Question: My domain model diagram looks like this:

As you can see I have an oneToMany releation between Student and Attendance and between Attendance and Seminar.
Below are the Student and Attendance Classes, as well as my helper class( Initializer).
'''
package com.seminars.domain;
import java.util.Calendar;
import java.util.HashSet;
import java.util.Set;
import javax.persistence.CascadeType;
import javax.persistence.Column;
import javax.persistence.Entity;
import javax.persistence.GeneratedValue;
import javax.persistence.GenerationType;
import javax.persistence.Id;
import javax.persistence.OneToMany;
import javax.persistence.Table;
import org.hibernate.annotations.GenericGenerator;
import com.seminars.util.SimpleCalendar;
@Entity
@Table(name="Student")
public class Student {
/*start all class fields*/
@Id
//@GenericGenerator(name="kaugen" , strategy="increment")
//@GeneratedValue(generator="kaugen")
@Column(name="studentId")
//@GeneratedValue(strategy=GenerationType.AUTO)
private int studentId;
@Column(name="firstname", length=50, nullable = false)
private String firstname;
@Column(name="lastname", length=50, nullable = false)
private String lastname;
@Column(name="email", length=50, nullable = false)
private String email;
@Column(name="username", length=50, nullable = false)
private String username;
@Column(name="password", length=50, nullable = false)
private String password;
@Column(name="idCard", length=50, nullable = false)
private String idCard;
/* end fields*/
@OneToMany(mappedBy = "student",cascade=CascadeType.ALL)
private Set<Attendance> attendance = new HashSet<Attendance>() ;
/**
* default constructor
*/
public Student(){
}
/**
* Secondary Constructor to automatically create a Student
* @param firstname
* @param lastname
* @param email
* @param username
* @param password
* @param idcard
*/
public Student(String firstname,String lastname,String email, String username,String password, String idcard){
this.setFirstname(firstname);
this.setLastname(lastname);
this.setEmail(email);
this.setIdCard(idcard);
this.setPassword(password);
this.setUsername(username);
}
public int getStudentId() {
return studentId;
}
public void setStudentId(int studentId) {
this.studentId = studentId;
}
public String getFirstname() {
return firstname;
}
public void setFirstname(String firstname) {
this.firstname = firstname;
}
public String getLastname() {
return lastname;
}
public void setLastname(String lastname) {
this.lastname = lastname;
}
public String getEmail() {
return email;
}
public void setEmail(String email) {
this.email = email;
}
public String getUsername() {
return username;
}
public void setUsername(String username) {
this.username = username;
}
public String getPassword() {
return password;
}
public void setPassword(String password) {
this.password = password;
}
public String getIdCard() {
return idCard;
}
public void setIdCard(String idCard) {
this.idCard = idCard;
}
/*Methods for connecting Student<------->Attendance*/
/**
* @return a new hashset contain
* <p>all attendances of the student
*/
public HashSet<Attendance> getAttendance(){
return new HashSet<Attendance>(attendance);
}
/**
* @param attendance
* @param seminar
*/
public void addAttendance(Attendance attendance, Seminar seminar){
if(attendance!=null & seminar!=null){
attendance.setStudent(this);
attendance.setSeminar(seminar);
attendance.setRegisterDate((new SimpleCalendar(Calendar.getInstance()))); /* xreiazomaste na orizete I timi apo to sistima automata*/
}
}
/**
* @param attendance to remove from HashSet
*/
public void removeAttendance(Attendance attendance){
attendance.setStudent(null);
}
/**
* @return Attendance HashSet
*/
public Set<Attendance> findAttendance(){
return attendance;
}
/* (non-Javadoc)
* @see java.lang.Object#equals(java.lang.Object)
*/
public boolean equals(Object other) {
if ( other == null) {
return false;
}
if (this == other) {
return true;
}
if (! (other instanceof Student)) {
return false;
}
Student theStudent = (Student) other;
//Integer a=getStudentId();
//Integer b=theStudent.getStudentId();
if(!(getIdCard()==null) ? theStudent.getIdCard()==null : getIdCard().equals(theStudent.getIdCard())){
return false;
}
return true;
}
/* (non-Javadoc)
* @see java.lang.Object#hashCode()
*/
public int hashCode() {
return idCard == null ? 0 : idCard.hashCode();
}
}
'''
Attendance Class
'''
/**
*
*/
package com.seminars.domain;
import java.util.Calendar;
import java.util.HashSet;
import java.util.Set;
import javax.persistence.CascadeType;
import javax.persistence.Column;
import javax.persistence.Entity;
import javax.persistence.FetchType;
import javax.persistence.GeneratedValue;
import javax.persistence.GenerationType;
import javax.persistence.Id;
import javax.persistence.JoinColumn;
import javax.persistence.ManyToOne;
import javax.persistence.OneToMany;
import javax.persistence.Table;
import javax.persistence.Temporal;
import javax.persistence.TemporalType;
import org.junit.Assert;
import org.junit.Test;
import com.seminars.util.SimpleCalendar;
/**
* @author Ilias
*
*/
@Entity
@Table(name = "Attendance")
public class Attendance {
public Attendance() {
this.registerDate=new SimpleCalendar(Calendar.getInstance());
}
@Id
@Column(name="attendanceId")
@GeneratedValue(strategy=GenerationType.AUTO)
private int attendanceId;
@Column(name = "registerDate", length = 200, nullable = false)
//@Temporal(TemporalType.DATE)
@org.hibernate.annotations.Type(
type="com.seminars.persistence.SimpleCalendarCustomType")
private SimpleCalendar registerDate;
@Column(name = "success")
private boolean success;
@ManyToOne
@JoinColumn(name="studentId", nullable = false)
private Student student;
@OneToMany(mappedBy = "attendance",cascade=CascadeType.ALL)
private Set<Absence> absence = new HashSet<Absence>() ;
@ManyToOne
@JoinColumn(name="seminarId", nullable = false)
private Seminar seminar;
@OneToMany(mappedBy = "attendance",cascade=CascadeType.ALL)
private Set<Payment> payment = new HashSet<Payment>() ;/*<<<*/
public SimpleCalendar getRegisterDate() {
return registerDate;
}
public void setRegisterDate(SimpleCalendar registerDate) {
this.registerDate = registerDate;
}
public boolean isSuccess() {
return success;
}
public void setSuccess(boolean success) {
this.success = success;
}
/**
* @return the student
*/
public Student getStudent() {
return student;
}
/**
* @param student the student to set
*/
public void setStudent(Student student) {
//this.student = student.findAttendance().add(this);
if (this.student != null) {
this.student.findAttendance().remove(this);
}
this.student = student;
if (this.student != null) {
this.student.findAttendance().add(this);
}
}
/**
* @return the seminar
*/
public Seminar getSeminar() {
return seminar;
}
/**
* @param seminar the seminar to set
*/
public void setSeminar(Seminar seminar) {
//this.student = student.findAttendance().add(this);
if (this.seminar != null) {
this.seminar.findAttendance().remove(this);
}
this.seminar = seminar;
if (this.seminar != null) {
this.seminar.findAttendance().add(this);
}
}
public HashSet<Absence> getAbsence(){
return new HashSet<Absence>(absence);
}
public void addAbsence(Absence absence, SimpleCalendar date){
if(absence!=null && date!=null){
absence.setAttendance(this);
/*stelnoume tin imerominia pou kataxorei I gramamteia oti elipe o foititis*/
absence.setDate(date);
}
}
/**
* @return Absence HashSet
*/
public Set<Absence> findAbsence(){
return absence;
}
/**
* @return HashSet<Payment>
*/
public HashSet<Payment> getPayment(){
return new HashSet<Payment>(payment);
}
public void addPayment(Payment payment, SimpleCalendar date){
if(payment!=null && date!=null){
payment.setAttendance(this);
/*stelnoume tin imerominia pou kataxorei I gramamteia oti elipe o foititis*/
//absence.setDate(date);
}
}
/**
* @return Payment HashSet
*/
public Set<Payment> findPayment(){
return payment;
}
/* (non-Javadoc)
* @see java.lang.Object#equals(java.lang.Object)
*/
@Override
public boolean equals(Object other) {
if ( other == null) {
return false;
}
if (this == other) {
return true;
}
if (! (other instanceof Attendance)) {
return false;
}
Attendance theAttendance = (Attendance) other;
//Integer a=getStudentId();
//Integer b=theStudent.getStudentId();
if(!(getStudent()==null) ? theAttendance.getStudent()==null : getStudent().equals(theAttendance.getStudent())){
return false;
}
if(!(getSeminar()==null) ? theAttendance.getSeminar()==null : getSeminar().equals(theAttendance.getSeminar())){
return false;
}
return true;
}
/* (non-Javadoc)
* @see java.lang.Object#hashCode()
*/
public int hashCode() {
if(student==null && seminar==null){
return 0;
}
else {
int result=0;
if(student!=null)
result+= 13*getStudent().hashCode()/*+getSeminar().hashCode()*/;
if(seminar!=null)
result+= 13*getSeminar().hashCode();
return result;
}
/*int result = 0;
result = getStudent() == null ? result : 13 * result + getStudent().hashCode();
result = getSeminar() == null ? result : 13 * result + getSeminar().hashCode();
return result; */
}
}
'''
Initializer Class
'''
package com.seminars.persistence;
import java.util.Calendar;
import javax.persistence.EntityManager;
import javax.persistence.EntityManagerFactory;
import javax.persistence.EntityTransaction;
import javax.persistence.Persistence;
import javax.persistence.Query;
import com.seminars.domain.Attendance;
import com.seminars.domain.Seminar;
import com.seminars.domain.Student;
import com.seminars.util.SimpleCalendar;
public class Initializer {
/* EntityManager em = DatabaseFactory.createEntityManager();
EntityTransaction tx = em.getTransaction();*/
//delete all data from database
public void eraseData() {
EntityManager em = DatabaseFactory.getCurrentEntityManager();
EntityTransaction tx = em.getTransaction();
tx.begin();
Query query = em.createNativeQuery("delete from "Student"");
query.executeUpdate();
query = em.createNativeQuery("delete from "Absence"");
query.executeUpdate();
query = em.createNativeQuery("delete from "Attendance"");
query.executeUpdate();
query = em.createNativeQuery("delete from "Payment"");
query.executeUpdate();
query = em.createNativeQuery("delete from "Seminar"");
query.executeUpdate();
query = em.createNativeQuery("delete from "Program"");
query.executeUpdate();
tx.commit();
em.close();
}
public void prepareData() {
// prin eisagoume ta dedomena diagraphoume oti uparkhei
eraseData();
EntityManager em = DatabaseFactory.createEntityManager();
EntityTransaction tx = em.getTransaction();
tx.begin();
Student s1=new Student("george","antoniou","antoniougeo@hotmail.com","antoniou","password","998456");
s1.setStudentId(1);
Student s2=new Student("ilias","butsikakis","ili@hotmail.com","ilias","butsi","98756423");
s2.setStudentId(2);
Seminar sem1=new Seminar(1, "Java", 5,500, 2, new SimpleCalendar(2013,1,5), new SimpleCalendar(2013,2,5),"100");
sem1.setSeminarId(1);
Attendance att=new Attendance();
att.setRegisterDate(new SimpleCalendar(Calendar.getInstance()));
//s1.addAttendance(att, sem1);
//s1=em.merge(s1);
//s2=em.merge(s2);
//sem1=em.merge(sem1);
//em.persist(att);
em.persist(s1);
em.persist(s2);
em.persist(sem1);
s1.addAttendance(att, sem1);
em.persist(att);
s1=em.merge(s1);
em.persist(s1);
tx.commit();
em.close();
}
/*public void prepareData1() {
// prin eisagoume ta dedomena diagraphoume oti uparkhei
eraseData();
Student s1=new Student("george","antoniou","antoniougeo@hotmail.com","antoniou","password","998456");
s1.setStudentId(1);
Student s2=new Student("ilias","butsikakis","ili@hotmail.com","ilias","butsi","98756423");
s2.setStudentId(2);
Seminar sem1=new Seminar(1, "Java", 5,500, 2, new SimpleCalendar(2013,1,5), new SimpleCalendar(2013,2,5),"100");
//EntityManager em = DatabaseFactory.createEntityManager();
EntityManager em = DatabaseFactory.createEntityManager();
EntityTransaction tx = em.getTransaction();
tx.begin();
em.persist(s1);
em.persist(s2);
tx.commit();
em.close();
/*NOTE ALWAYS REMEMBER:
* 1)Open entity Manager,
* 2)Open Transaction
* 3)Create Items
* else You will need to use merge or you will get a detached exception!!!
* */
//s1=em.merge(s1);
/* Student s1=new Student("george","antoniou","antoniougeo@hotmail.com","antoniou","password","998456");
s1.setStudentId(1);
Student s2=new Student("ilias","butsikakis","ili@hotmail.com","ilias","butsi","98756423");
s2.setStudentId(2);
Seminar sem1=new Seminar(1, "Java", 5,500, 2, new SimpleCalendar(2013,1,5), new SimpleCalendar(2013,2,5),"100");
s1=em.merge(s1);
s2=em.merge(s2);
sem1=em.merge(sem1);
em.persist(s1);
em.persist(s2);
em.persist(sem1);
tx.commit();
em.close();*/
/*EntityManagerFactory emf = Persistence.createEntityManagerFactory("library");
EntityManager em = emf.createEntityManager();*/
//}
}
'''
The project is mostly checked through JUnit Tests, so in Initializer Class we have a PrepareData method which creates some sample data to use in each check as well a delete method to make sure each check is done with the same data.
Before trying to check the connection between Student and Attendance everything seemed to work ok. I went and created a new Attendance Object in initializer to test if the Student can enroll "ok" in a seminar and I got a lot of Exception messages.
The one I noticed the most though (as it is shown and in the console) is the
> 3781 [main] ERROR org.hibernate.util.JDBCExceptionReporter -
Referential integrity constraint violation: "FKE7E9BF09F9FEB38B:
PUBLIC.""Attendance"" FOREIGN KEY(STUDENT) REFERENCES
PUBLIC.""Student""(""studentId"")"; SQL statement: delete from
"Student" [23003-135]
I checked to make sure the annotations and the cascades are in the right place but with no result...
I also tried changing the order the items are saved in initilizer class but then other errors appeared
'''
**javax.persistence.PersistenceException: org.hibernate.PropertyValueException: not-null property references a null or transient value: com.seminars.domain.Attendance.seminar**
at org.hibernate.ejb.AbstractEntityManagerImpl.convert(AbstractEntityManagerImpl.java:1235)
at org.hibernate.ejb.AbstractEntityManagerImpl.convert(AbstractEntityManagerImpl.java:1168)
at org.hibernate.ejb.AbstractEntityManagerImpl.convert(AbstractEntityManagerImpl.java:1174)
at org.hibernate.ejb.AbstractEntityManagerImpl.persist(AbstractEntityManagerImpl.java:674)
at com.seminars.persistence.Initializer.prepareData(Initializer.java:73)
at com.seminars.services.ManageStudentServiceTest.setup(ManageStudentServiceTest.java:60)
at com.seminars.services.ManageStudentServiceTest.testManageStudentService(ManageStudentServiceTest.java:97)
at sun.reflect.NativeMethodAccessorImpl.invoke0(Native Method)
at sun.reflect.NativeMethodAccessorImpl.invoke(Unknown Source)
at sun.reflect.DelegatingMethodAccessorImpl.invoke(Unknown Source)
at java.lang.reflect.Method.invoke(Unknown Source)
at org.junit.runners.model.FrameworkMethod$1.runReflectiveCall(FrameworkMethod.java:44)
at org.junit.internal.runners.model.ReflectiveCallable.run(ReflectiveCallable.java:15)
at org.junit.runners.model.FrameworkMethod.invokeExplosively(FrameworkMethod.java:41)
at org.junit.internal.runners.statements.InvokeMethod.evaluate(InvokeMethod.java:20)
at org.junit.internal.runners.statements.RunBefores.evaluate(RunBefores.java:28)
at org.junit.internal.runners.statements.RunAfters.evaluate(RunAfters.java:31)
at org.junit.runners.BlockJUnit4ClassRunner.runChild(BlockJUnit4ClassRunner.java:70)
at org.junit.runners.BlockJUnit4ClassRunner.runChild(BlockJUnit4ClassRunner.java:44)
at org.junit.runners.ParentRunner.runChildren(ParentRunner.java:180)
at org.junit.runners.ParentRunner.access$000(ParentRunner.java:41)
at org.junit.runners.ParentRunner$1.evaluate(ParentRunner.java:173)
at org.junit.internal.runners.statements.RunBefores.evaluate(RunBefores.java:28)
at org.junit.internal.runners.statements.RunAfters.evaluate(RunAfters.java:31)
at org.junit.runners.ParentRunner.run(ParentRunner.java:220)
at org.eclipse.jdt.internal.junit4.runner.JUnit4TestReference.run(JUnit4TestReference.java:50)
at org.eclipse.jdt.internal.junit.runner.TestExecution.run(TestExecution.java:38)
at org.eclipse.jdt.internal.junit.runner.RemoteTestRunner.runTests(RemoteTestRunner.java:467)
at org.eclipse.jdt.internal.junit.runner.RemoteTestRunner.runTests(RemoteTestRunner.java:683)
at org.eclipse.jdt.internal.junit.runner.RemoteTestRunner.run(RemoteTestRunner.java:390)
at org.eclipse.jdt.internal.junit.runner.RemoteTestRunner.main(RemoteTestRunner.java:197)
Caused by: org.hibernate.PropertyValueException: not-null property references a null or transient value: com.seminars.domain.Attendance.seminar
at org.hibernate.engine.Nullability.checkNullability(Nullability.java:101)
at org.hibernate.event.def.AbstractSaveEventListener.performSaveOrReplicate(AbstractSaveEventListener.java:313)
at org.hibernate.event.def.AbstractSaveEventListener.performSave(AbstractSaveEventListener.java:204)
at org.hibernate.event.def.AbstractSaveEventListener.saveWithGeneratedId(AbstractSaveEventListener.java:130)
at org.hibernate.ejb.event.EJB3PersistEventListener.saveWithGeneratedId(EJB3PersistEventListener.java:69)
at org.hibernate.event.def.DefaultPersistEventListener.entityIsTransient(DefaultPersistEventListener.java:179)
at org.hibernate.event.def.DefaultPersistEventListener.onPersist(DefaultPersistEventListener.java:135)
at org.hibernate.event.def.DefaultPersistEventListener.onPersist(DefaultPersistEventListener.java:61)
at org.hibernate.impl.SessionImpl.firePersist(SessionImpl.java:800)
at org.hibernate.impl.SessionImpl.persist(SessionImpl.java:774)
at org.hibernate.impl.SessionImpl.persist(SessionImpl.java:778)
at org.hibernate.ejb.AbstractEntityManagerImpl.persist(AbstractEntityManagerImpl.java:668)
... 27 more
'''
Below is the Exception list that came up before changing the order of the items in the initializer class:
'''
> javax.persistence.PersistenceException:
> org.hibernate.exception.ConstraintViolationException: could not
> execute native bulk manipulation query at
> org.hibernate.ejb.AbstractEntityManagerImpl.convert(AbstractEntityManagerImpl.java:1235)
> at
> org.hibernate.ejb.AbstractEntityManagerImpl.convert(AbstractEntityManagerImpl.java:1168)
> at
> org.hibernate.ejb.AbstractEntityManagerImpl.throwPersistenceException(AbstractEntityManagerImpl.java:1245)
> at
> org.hibernate.ejb.AbstractQueryImpl.executeUpdate(AbstractQueryImpl.java:108)
> at
> com.seminars.persistence.Initializer.eraseData(Initializer.java:37)
> at
> com.seminars.services.ManageStudentServiceTest.empty(ManageStudentServiceTest.java:64)
> at
> com.seminars.services.ManageStudentServiceTest.testManageStudentService(ManageStudentServiceTest.java:99)
> at sun.reflect.NativeMethodAccessorImpl.invoke0(Native Method) at
> sun.reflect.NativeMethodAccessorImpl.invoke(Unknown Source) at
> sun.reflect.DelegatingMethodAccessorImpl.invoke(Unknown Source) at
> java.lang.reflect.Method.invoke(Unknown Source) at
> org.junit.runners.model.FrameworkMethod$1.runReflectiveCall(FrameworkMethod.java:44)
> at
> org.junit.internal.runners.model.ReflectiveCallable.run(ReflectiveCallable.java:15)
> at
> org.junit.runners.model.FrameworkMethod.invokeExplosively(FrameworkMethod.java:41)
> at
> org.junit.internal.runners.statements.InvokeMethod.evaluate(InvokeMethod.java:20)
> at
> org.junit.internal.runners.statements.RunBefores.evaluate(RunBefores.java:28)
> at
> org.junit.internal.runners.statements.RunAfters.evaluate(RunAfters.java:31)
> at
> org.junit.runners.BlockJUnit4ClassRunner.runChild(BlockJUnit4ClassRunner.java:70)
> at
> org.junit.runners.BlockJUnit4ClassRunner.runChild(BlockJUnit4ClassRunner.java:44)
> at org.junit.runners.ParentRunner.runChildren(ParentRunner.java:180)
> at org.junit.runners.ParentRunner.access$000(ParentRunner.java:41)
> at org.junit.runners.ParentRunner$1.evaluate(ParentRunner.java:173)
> at
> org.junit.internal.runners.statements.RunBefores.evaluate(RunBefores.java:28)
> at
> org.junit.internal.runners.statements.RunAfters.evaluate(RunAfters.java:31)
> at org.junit.runners.ParentRunner.run(ParentRunner.java:220) at
> org.eclipse.jdt.internal.junit4.runner.JUnit4TestReference.run(JUnit4TestReference.java:50)
> at
> org.eclipse.jdt.internal.junit.runner.TestExecution.run(TestExecution.java:38)
> at
> org.eclipse.jdt.internal.junit.runner.RemoteTestRunner.runTests(RemoteTestRunner.java:467)
> at
> org.eclipse.jdt.internal.junit.runner.RemoteTestRunner.runTests(RemoteTestRunner.java:683)
> at
> org.eclipse.jdt.internal.junit.runner.RemoteTestRunner.run(RemoteTestRunner.java:390)
> at
> org.eclipse.jdt.internal.junit.runner.RemoteTestRunner.main(RemoteTestRunner.java:197)
> Caused by: org.hibernate.exception.ConstraintViolationException: could
> not execute native bulk manipulation query at
> org.hibernate.exception.SQLStateConverter.convert(SQLStateConverter.java:96)
> at
> org.hibernate.exception.JDBCExceptionHelper.convert(JDBCExceptionHelper.java:66)
> at
> org.hibernate.engine.query.NativeSQLQueryPlan.performExecuteUpdate(NativeSQLQueryPlan.java:219)
> at
> org.hibernate.impl.SessionImpl.executeNativeUpdate(SessionImpl.java:1300)
> at
> org.hibernate.impl.SQLQueryImpl.executeUpdate(SQLQueryImpl.java:365)
> at
> org.hibernate.ejb.QueryImpl.internalExecuteUpdate(QueryImpl.java:183)
> at
> org.hibernate.ejb.AbstractQueryImpl.executeUpdate(AbstractQueryImpl.java:99)
> ... 27 more Caused by: org.h2.jdbc.JdbcSQLException: Referential
> integrity constraint violation: "FKE7E9BF09F9FEB38B:
> PUBLIC.""Attendance"" FOREIGN KEY(STUDENT) REFERENCES
> PUBLIC.""Student""(""studentId"")"; SQL statement: delete from
> "Student" [23003-135] at
> org.h2.message.DbException.getJdbcSQLException(DbException.java:327)
> at org.h2.message.DbException.get(DbException.java:167) at
> org.h2.message.DbException.get(DbException.java:144) at
> org.h2.constraint.ConstraintReferential.checkRow(ConstraintReferential.java:378)
> at
> org.h2.constraint.ConstraintReferential.checkRowRefTable(ConstraintReferential.java:395)
> at
> org.h2.constraint.ConstraintReferential.checkRow(ConstraintReferential.java:275)
> at org.h2.table.Table.fireConstraints(Table.java:788) at
> org.h2.table.Table.fireAfterRow(Table.java:805) at
> org.h2.command.dml.Delete.update(Delete.java:79) at
> org.h2.command.CommandContainer.update(CommandContainer.java:70) at
> org.h2.command.Command.executeUpdate(Command.java:199) at
> org.h2.jdbc.JdbcPreparedStatement.executeUpdateInternal(JdbcPreparedStatement.java:141)
> at
> org.h2.jdbc.JdbcPreparedStatement.executeUpdate(JdbcPreparedStatement.java:127)
> at
> org.hibernate.engine.query.NativeSQLQueryPlan.performExecuteUpdate(NativeSQLQueryPlan.java:210)
> ... 31 more
'''
Can you please help me determine why these errors Happen? I tried everything I could think but with little success. Any help would be greatly appreciated.
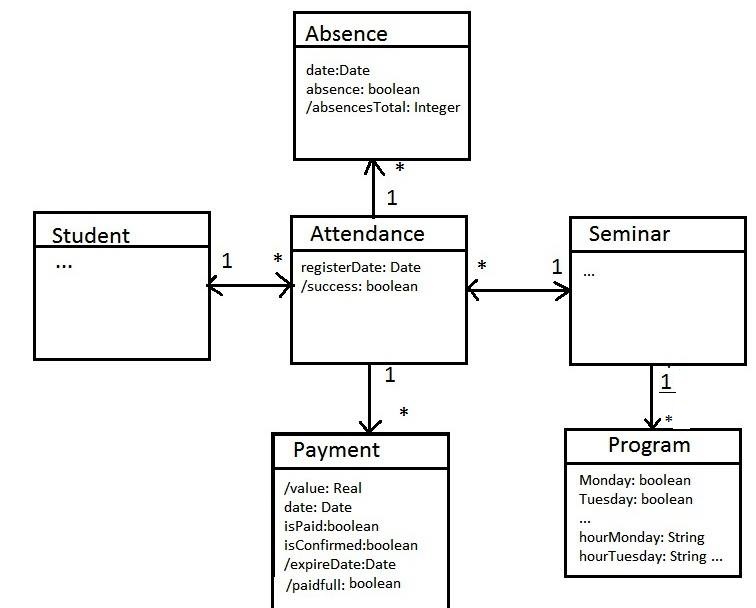
Answer: You're trying to delete all the students from the database before deleting the attendances. But attendance has a foreign key to student. So, if the database let you delete the students, you would have an incoherent database: attendances referencing students that don't exist.
So you must delete attendances before deleting students.
Note that the cascades existing between entities are irrelevant, because insert, update and delete queries completely ignore them.